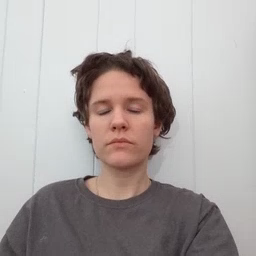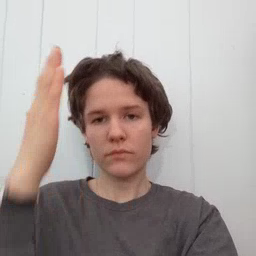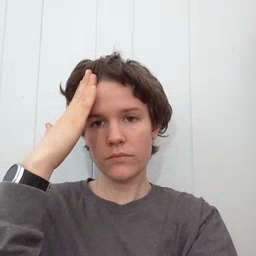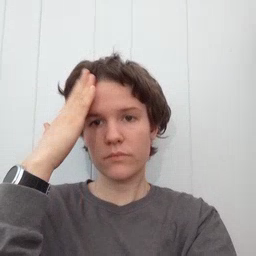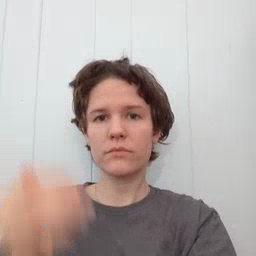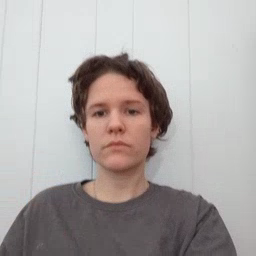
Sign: hat